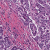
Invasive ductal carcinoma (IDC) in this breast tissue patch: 1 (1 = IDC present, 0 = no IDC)